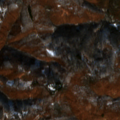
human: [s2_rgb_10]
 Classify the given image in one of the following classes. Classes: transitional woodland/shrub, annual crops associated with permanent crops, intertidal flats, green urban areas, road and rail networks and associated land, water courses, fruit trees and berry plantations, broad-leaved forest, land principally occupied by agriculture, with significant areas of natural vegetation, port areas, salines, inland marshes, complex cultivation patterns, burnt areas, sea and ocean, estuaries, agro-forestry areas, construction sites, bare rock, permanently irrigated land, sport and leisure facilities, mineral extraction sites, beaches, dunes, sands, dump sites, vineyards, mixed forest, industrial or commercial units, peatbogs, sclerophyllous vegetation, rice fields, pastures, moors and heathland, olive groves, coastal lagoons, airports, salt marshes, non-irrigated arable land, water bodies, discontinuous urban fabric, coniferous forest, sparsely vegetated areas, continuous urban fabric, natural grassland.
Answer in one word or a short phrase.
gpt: broad-leaved forest, transitional woodland/shrub